Field crop: maize
Growth stage: 2
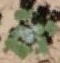
Species: chenopodium